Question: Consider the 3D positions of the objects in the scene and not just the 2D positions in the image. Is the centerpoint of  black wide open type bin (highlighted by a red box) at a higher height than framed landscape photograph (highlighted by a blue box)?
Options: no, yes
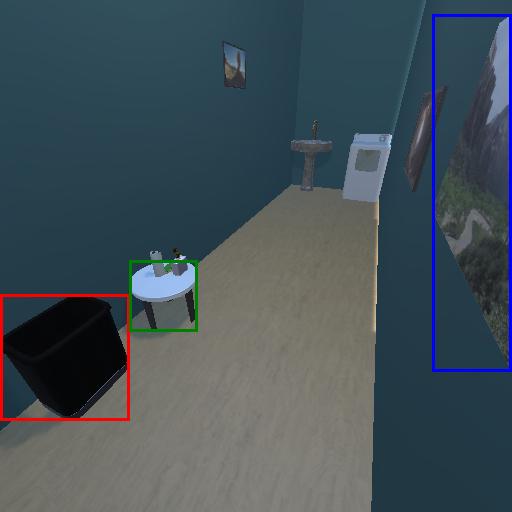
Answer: no